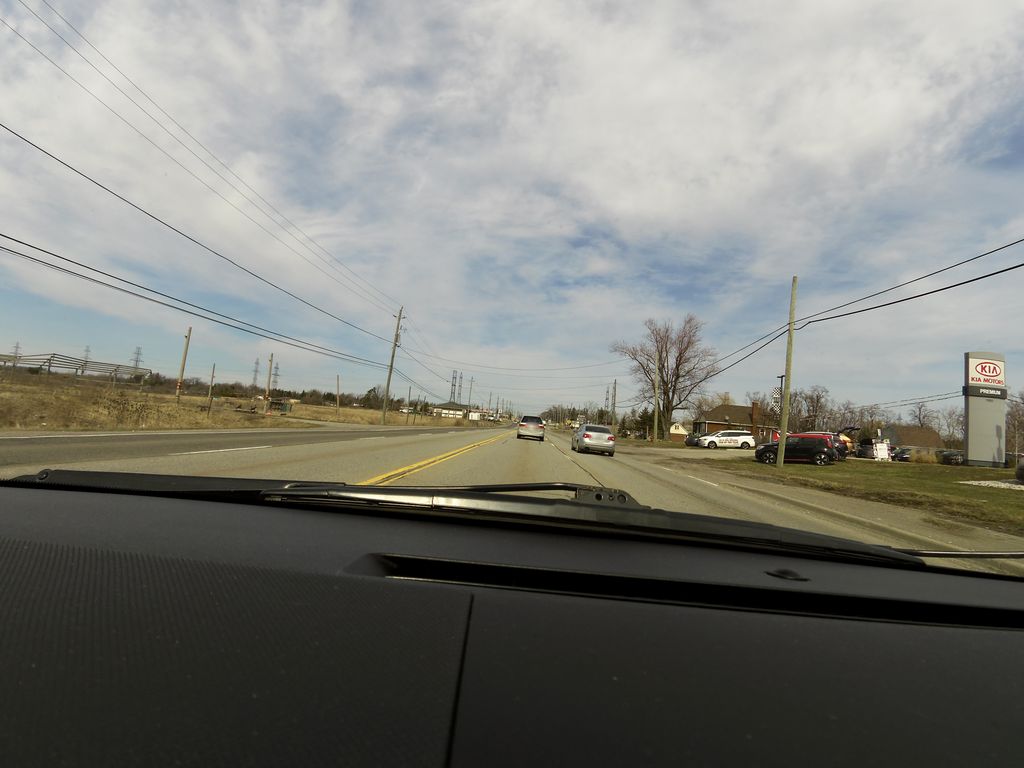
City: hamilton